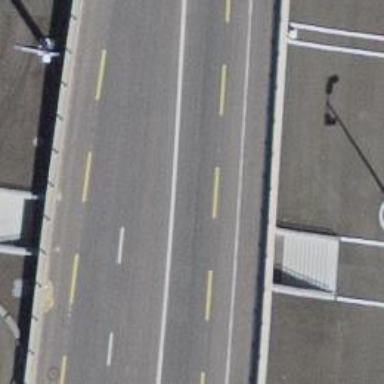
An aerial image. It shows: Secondary road with cycling lane on both sides. The surface of the road is asphalt.